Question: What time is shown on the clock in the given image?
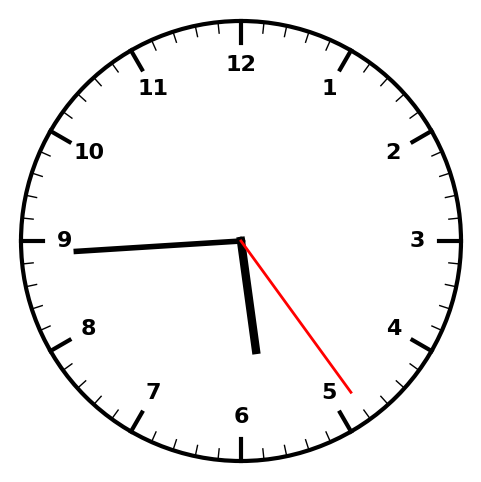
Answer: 05:44:24